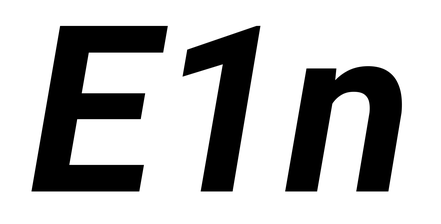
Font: Roboto-Italic_Bold_Italic